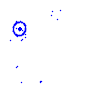
Particle: proton